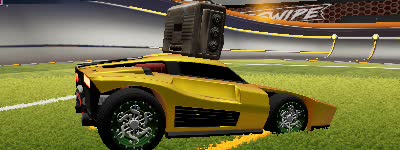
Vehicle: breakout